Question: I am developing an android application which has got 2 fields. When focus on the fields, virtual keyboard will hide/overlaped on these field. So from <URL> I found the solution '<preference name="fullscreen" value="false" />'. But it will result in STATUS BAR will shown and UI will pushed upwards. Hence, I reverted back.
Is there any jQuery patch or phonegap plugin to make virtual keyboard full screen [ ] as you can see below image :

Please reply as soon as possible! Thanks in Advance.
Regards,
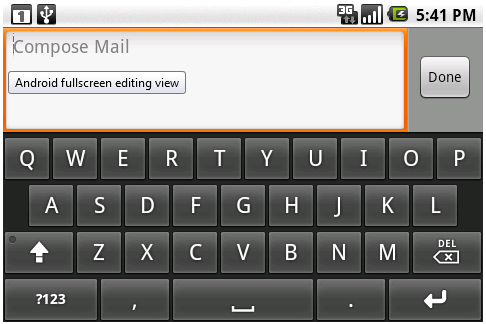
Answer: Ok, I finally solved this problem with below jQuery Patch :
'''
//JS : OnReady event:
var windowHeightSeventyPercent = parseInt(screen.height * 0.7); //To support multiple devices
$("input").focusin(function(){
$("body").height($("body").height()+parseInt(windowHeightSeventyPercent)); //Make page body scroll by adding height to make user to fillup field.
});
$("input").focusout(function(){
$("body").height($("body").height()-parseInt(windowHeightSeventyPercent));
});
'''